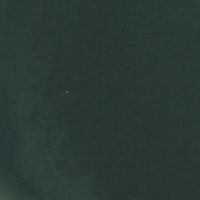
EUNIS habitat code: 15
Species observed at this site:
Podiceps cristatus